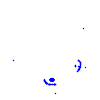
Particle: kaon